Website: bh-photo
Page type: address-validator
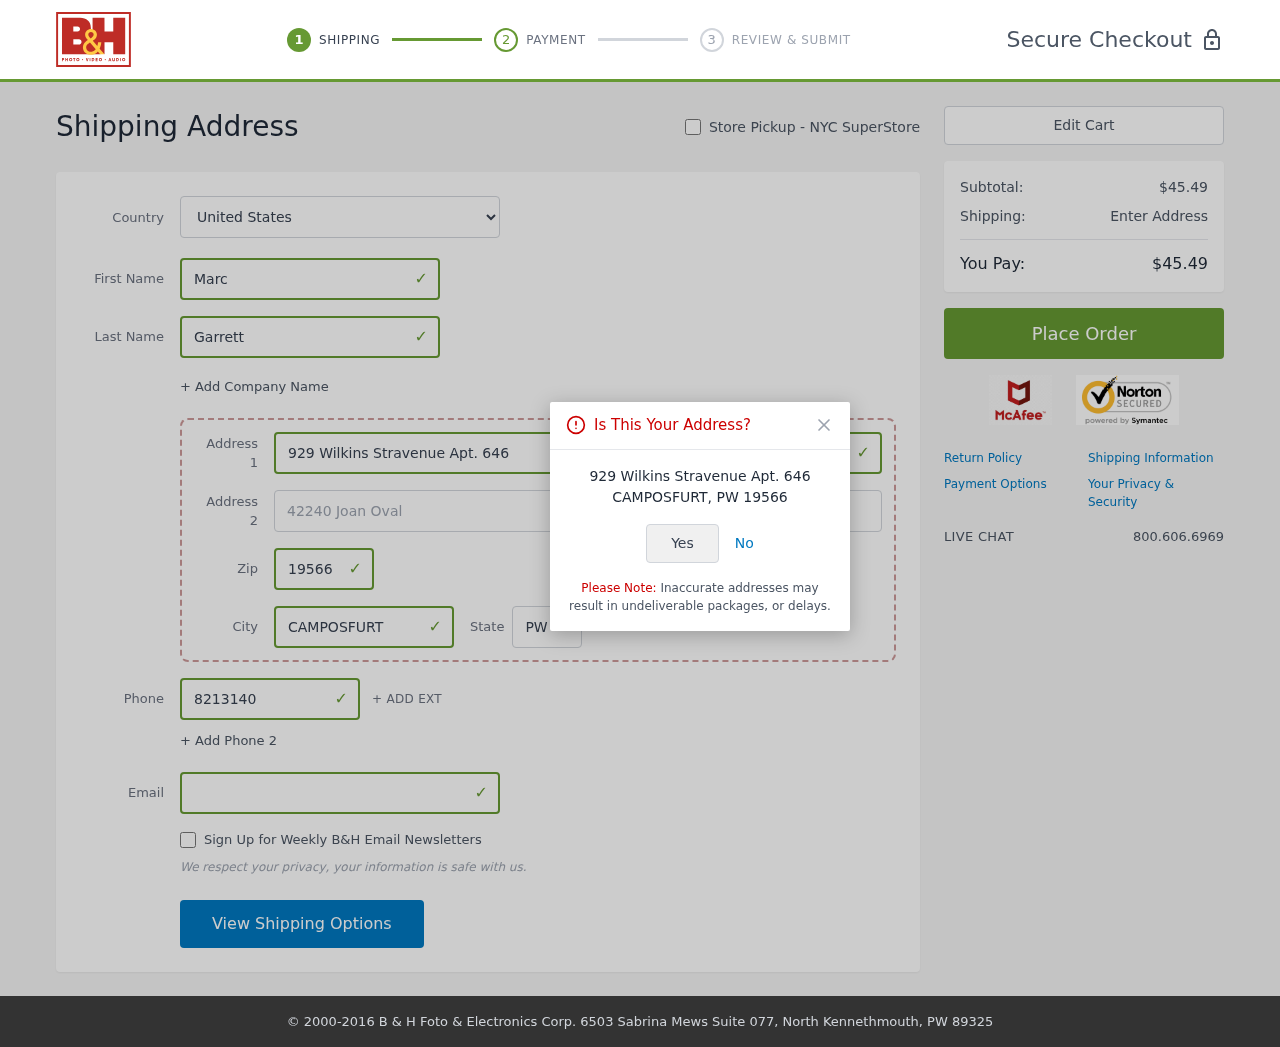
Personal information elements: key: PII_CITY
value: Camposfurt
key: PII_COUNTRY
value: United States
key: PII_EMAIL
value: marcgarrett@hotmail.com
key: PII_FIRSTNAME
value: Marc
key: PII_LASTNAME
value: Garrett
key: PII_PHONE
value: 8213140122
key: PII_POSTCODE
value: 19566
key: PII_STATE_ABBR
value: PW
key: PII_STREET
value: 929 Wilkins Stravenue Apt. 646
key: PII_STREET2
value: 42240 Joan Oval
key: PII_CITY_CONFIRM
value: CAMPOSFURT
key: PII_STATE
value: PW
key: PII_POSTCODE_FULL
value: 19566
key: PII_POSTCODE_NUMERIC
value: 19566
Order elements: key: ORDER_SUBTOTAL
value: $45.49
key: ORDER_TOTAL
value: $45.49